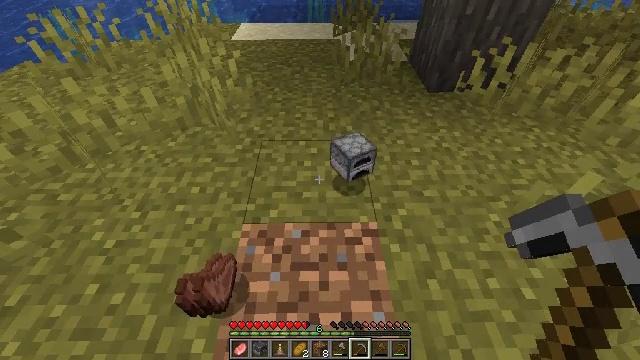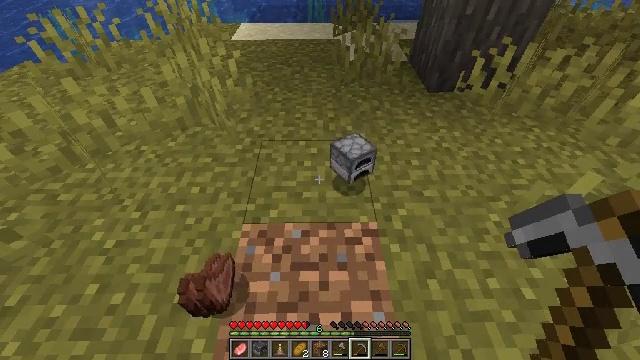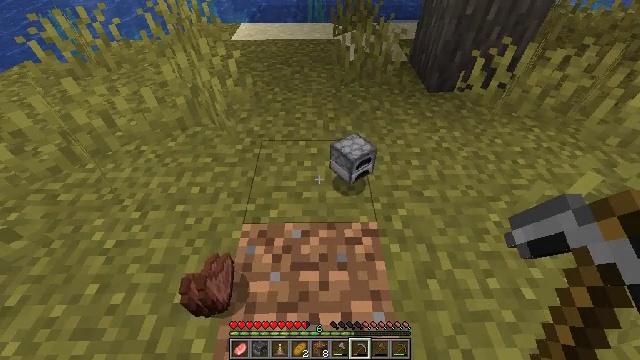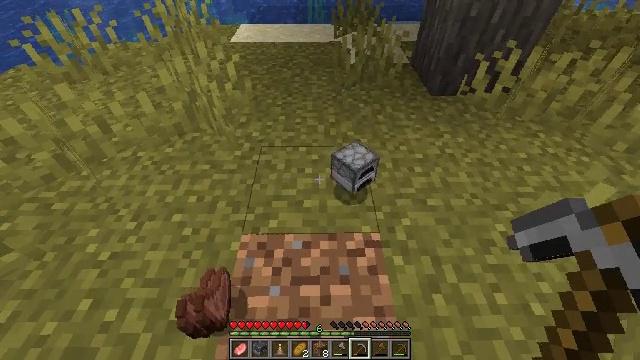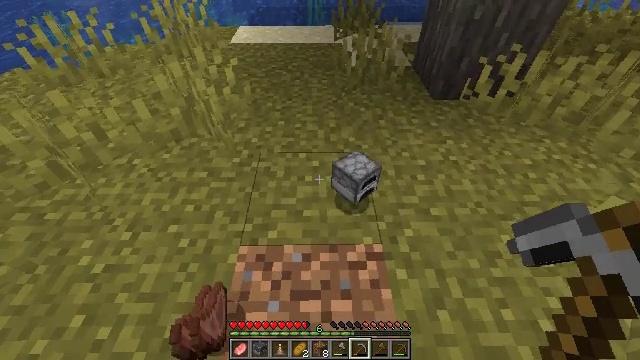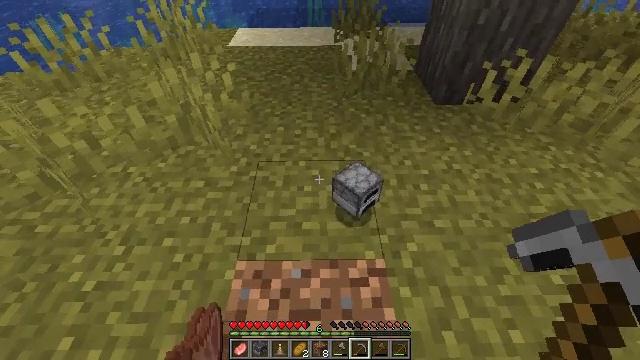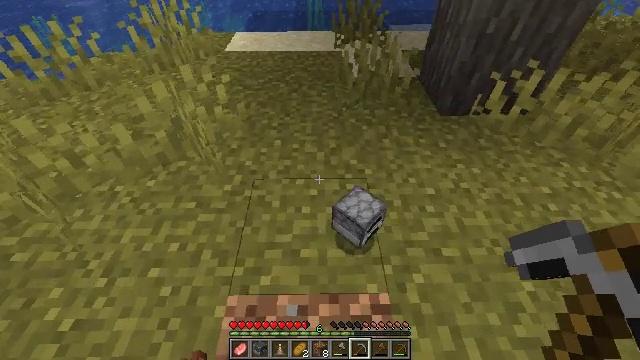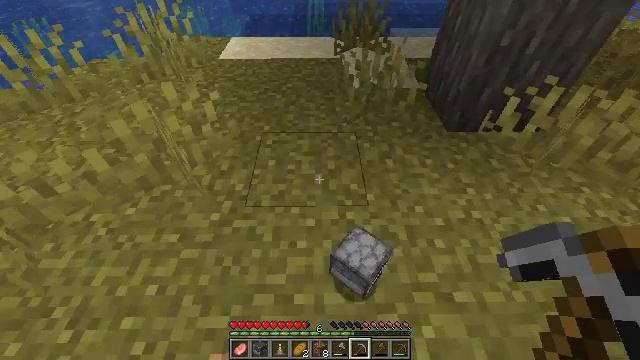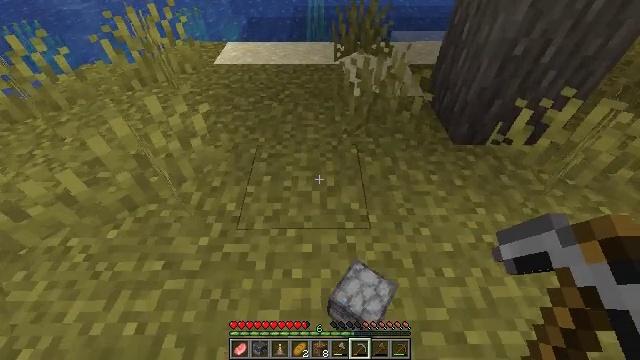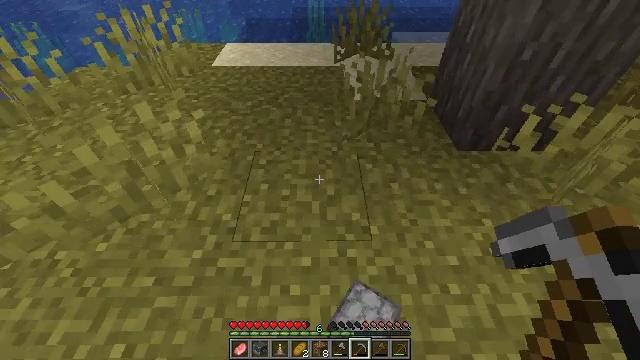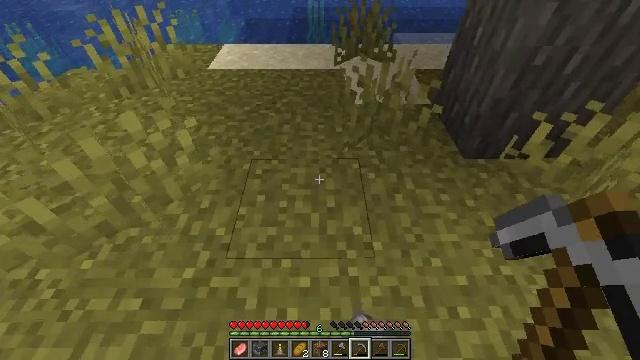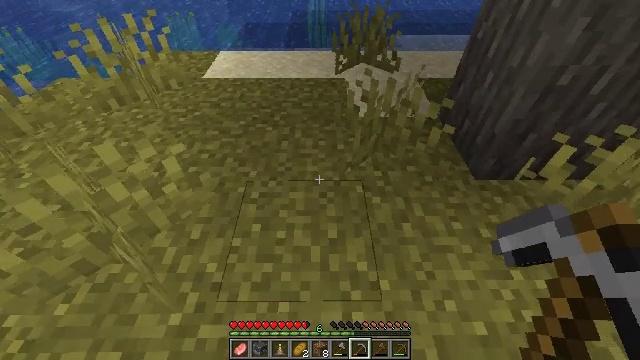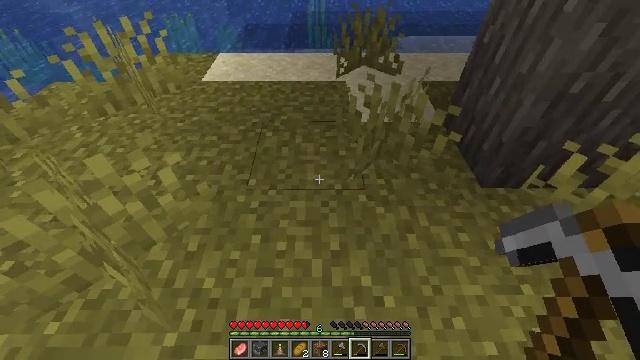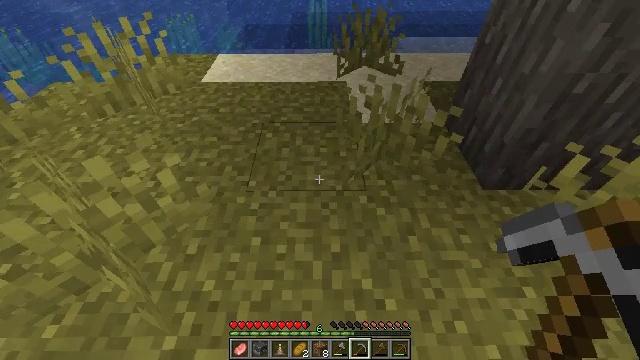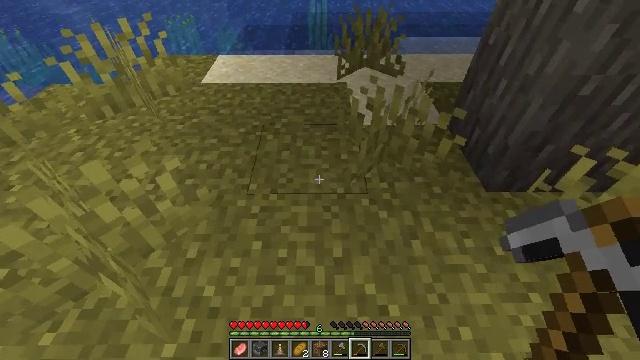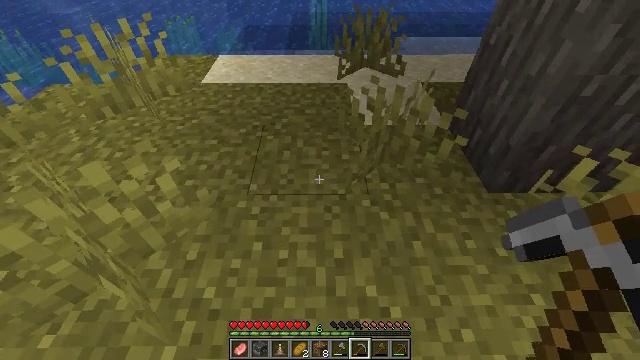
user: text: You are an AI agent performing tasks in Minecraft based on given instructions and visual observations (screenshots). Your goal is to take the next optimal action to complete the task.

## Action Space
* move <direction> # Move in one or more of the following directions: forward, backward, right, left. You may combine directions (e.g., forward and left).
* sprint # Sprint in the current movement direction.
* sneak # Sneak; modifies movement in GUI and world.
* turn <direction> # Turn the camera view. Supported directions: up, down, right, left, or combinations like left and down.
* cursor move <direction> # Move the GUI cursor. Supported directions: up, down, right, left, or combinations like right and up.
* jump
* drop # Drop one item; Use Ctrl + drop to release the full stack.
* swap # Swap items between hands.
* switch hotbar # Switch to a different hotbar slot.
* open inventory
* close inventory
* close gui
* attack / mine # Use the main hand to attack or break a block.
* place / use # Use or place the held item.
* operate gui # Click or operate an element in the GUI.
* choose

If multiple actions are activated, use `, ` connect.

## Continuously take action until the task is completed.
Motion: motion action
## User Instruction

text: Drop a pumpkin.
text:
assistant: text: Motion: no_op
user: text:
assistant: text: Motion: no_op
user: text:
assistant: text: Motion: move forward
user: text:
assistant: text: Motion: move forward
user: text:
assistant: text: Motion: move forward
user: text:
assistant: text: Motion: move forward
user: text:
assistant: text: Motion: move forward
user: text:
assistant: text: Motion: move forward
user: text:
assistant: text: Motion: move forward
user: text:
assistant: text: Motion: move forward
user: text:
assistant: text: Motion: no_op
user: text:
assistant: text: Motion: no_op
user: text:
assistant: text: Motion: no_op
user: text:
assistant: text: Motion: no_op
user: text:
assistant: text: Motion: no_op
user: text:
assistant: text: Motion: no_op
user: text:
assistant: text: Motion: no_op
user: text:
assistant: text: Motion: no_op
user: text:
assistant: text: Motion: no_op
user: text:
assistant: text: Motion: no_op
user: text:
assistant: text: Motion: no_op
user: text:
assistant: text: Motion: no_op
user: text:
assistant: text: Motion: no_op
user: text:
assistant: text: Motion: move back
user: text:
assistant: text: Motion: move back
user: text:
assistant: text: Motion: move back
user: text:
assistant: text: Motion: move back
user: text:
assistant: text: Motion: move back
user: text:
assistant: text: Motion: move back
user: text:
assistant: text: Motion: move back